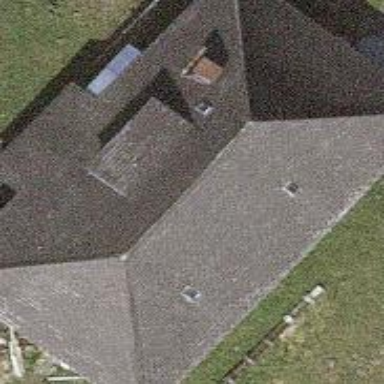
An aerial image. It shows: Cabin.